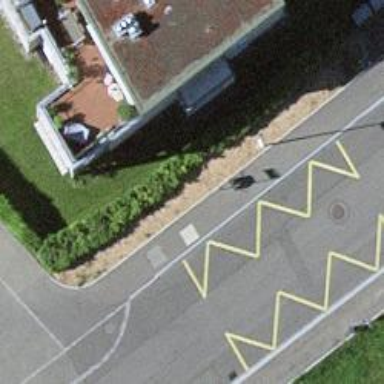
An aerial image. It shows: Bus stop with platform for public transport.